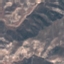
Label: HerbaceousVegetation